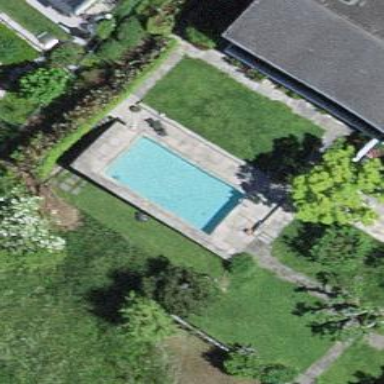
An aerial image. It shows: Swimming pool located in leisure land.